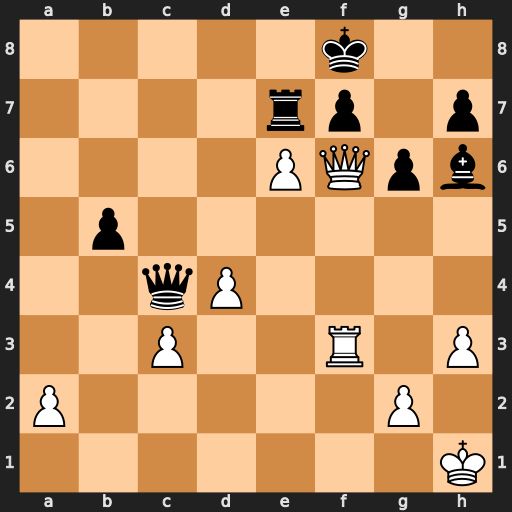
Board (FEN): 5k2/4rp1p/4PQpb/1p6/2qP4/2P2R1P/P5P1/7K
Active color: w
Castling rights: -
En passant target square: -
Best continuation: Qh8#